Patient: sex F, age 65
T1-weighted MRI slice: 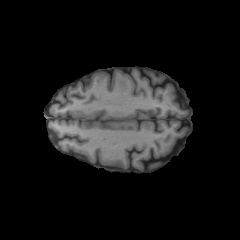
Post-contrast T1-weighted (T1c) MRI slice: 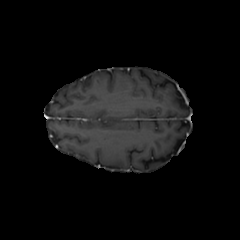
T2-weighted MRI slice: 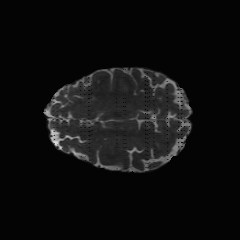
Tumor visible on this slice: yes
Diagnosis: Glioblastoma, IDH-wildtype
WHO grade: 4